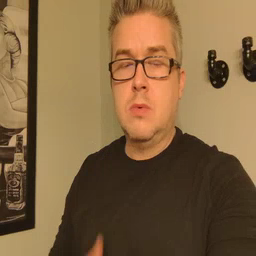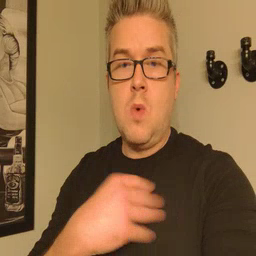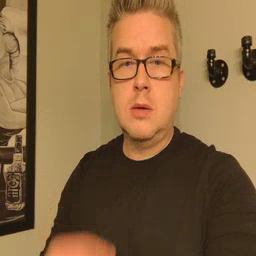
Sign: white